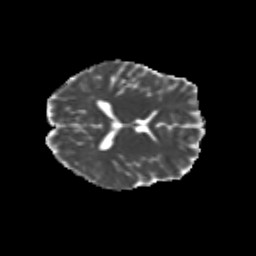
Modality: MD
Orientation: axial
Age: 24
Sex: female
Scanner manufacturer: siemens
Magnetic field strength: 3 T
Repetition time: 3.5 s
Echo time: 0.104 s